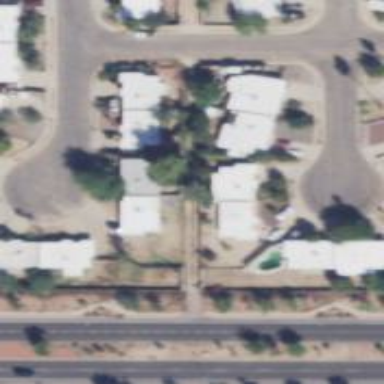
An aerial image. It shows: Alleyway designated as service road.